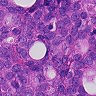
Metastatic tissue present: yes